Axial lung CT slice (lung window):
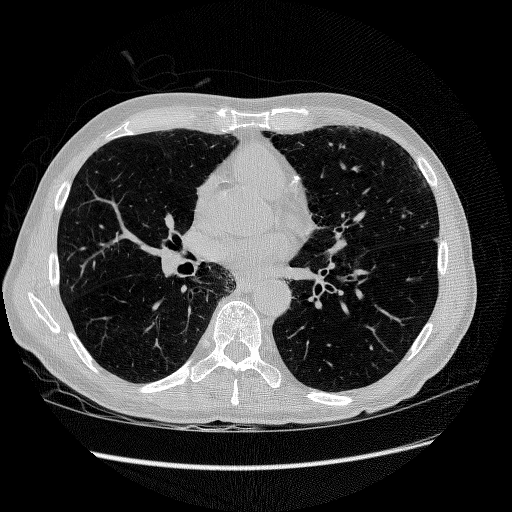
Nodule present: no